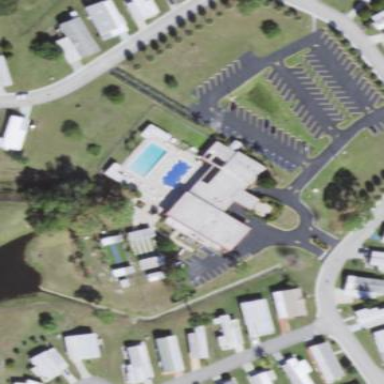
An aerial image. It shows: Community centre building.